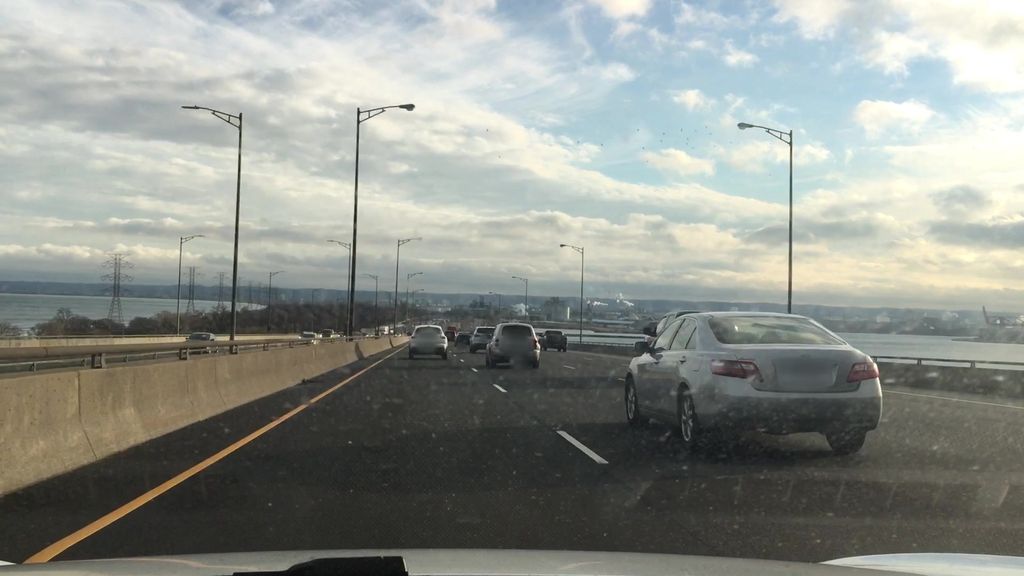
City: hamilton